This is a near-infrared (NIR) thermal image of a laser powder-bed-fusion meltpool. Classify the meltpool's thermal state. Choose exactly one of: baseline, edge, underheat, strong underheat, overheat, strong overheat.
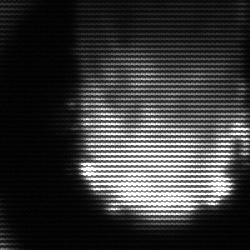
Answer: baseline